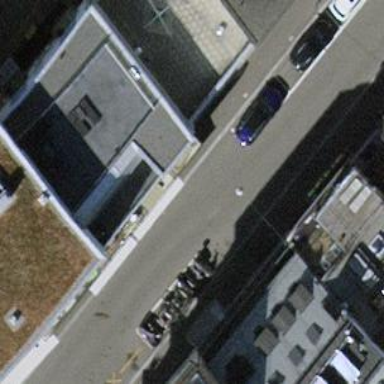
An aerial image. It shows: Motorcycle parking facility.